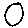
Label: circle